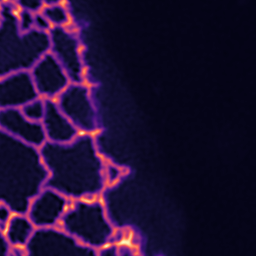
Label: Super-resolution ER image